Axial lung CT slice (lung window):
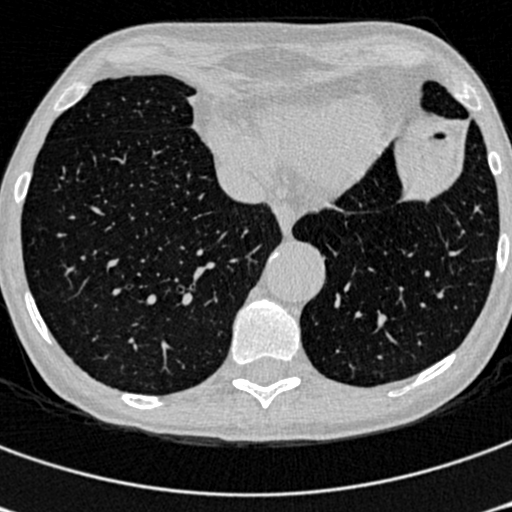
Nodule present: no